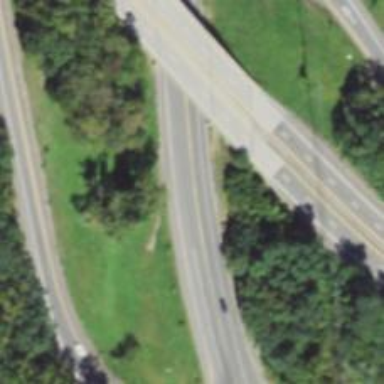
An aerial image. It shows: Asphalt trunk highway.